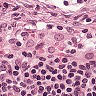
Metastatic tissue present: no